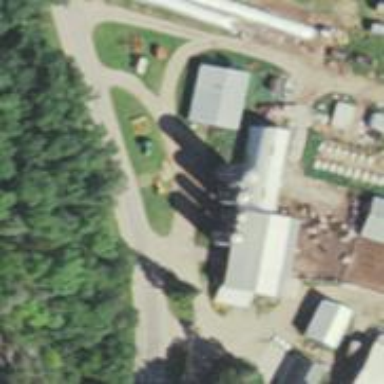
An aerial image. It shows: Silo.